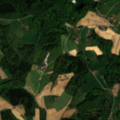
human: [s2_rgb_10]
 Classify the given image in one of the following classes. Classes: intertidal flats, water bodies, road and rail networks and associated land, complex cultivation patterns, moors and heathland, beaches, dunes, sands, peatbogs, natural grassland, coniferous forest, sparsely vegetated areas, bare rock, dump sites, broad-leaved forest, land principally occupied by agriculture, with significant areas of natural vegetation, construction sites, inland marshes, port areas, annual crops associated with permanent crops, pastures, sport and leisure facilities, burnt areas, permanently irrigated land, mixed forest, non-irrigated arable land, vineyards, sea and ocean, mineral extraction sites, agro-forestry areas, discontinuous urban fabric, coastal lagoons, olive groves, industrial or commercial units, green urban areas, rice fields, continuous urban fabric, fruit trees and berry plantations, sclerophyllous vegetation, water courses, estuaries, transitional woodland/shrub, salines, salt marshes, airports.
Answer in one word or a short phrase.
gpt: pastures, complex cultivation patterns, broad-leaved forest